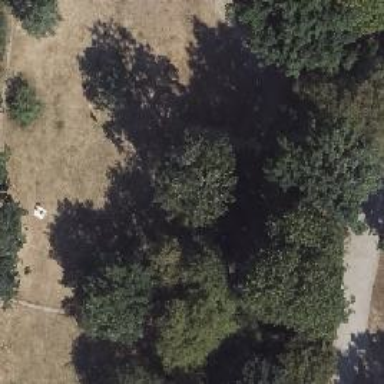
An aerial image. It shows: Deciduous broadleaved tree in park.